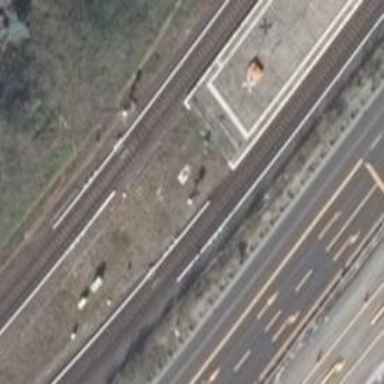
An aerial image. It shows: Historic railway.